Question: I am using <URL> to perform basic download/upload FTP functions. I have been getting frequent crashes when using it to upload to my destination. The crashes don't seem to ever occur on the first upload but become more and more likely as I make subesequent calls. Xcode spits out at line 517 of the helper class::
'''
success = CFWriteStreamOpen(writeStream);
'''
I've enabled exception breakpoints and zombies but I'm not seeing anything I can make sense of. Here's a snap of what my stack trace looks like at each crash:

I have been able to recreate this same stack trace with several other FTP libraries (<URL>.
The file being uploaded is a simple one generated from the user's interaction with the UI, meaning it's dynamic based on what the user selects on screen. Here is the code that generates, locally saves, and uploads the file:
'''
//Prepare to write a new file to the device and then upload it
NSArray *paths = NSSearchPathForDirectoriesInDomains(NSDocumentDirectory, NSUserDomainMask, YES);
NSString *documentsDirectory = [paths objectAtIndex:0];
NSString *putContent = [NSString stringWithFormat:@"V%d
", (int)(funnySlider.value * -1)];
NSString *writepath = [documentsDirectory stringByAppendingPathComponent:@"foo.dat"];
//if the path exists
if([[NSFileManager defaultManager] fileExistsAtPath:writepath]){
//Upload the newly created file
[putContent writeToFile:writepath atomically:NO encoding:NSASCIIStringEncoding error:nil];
[FTPHelper upload:@"foo.dat"];
}
'''
Some odd things I wanted to highlight as well... Filling foo.dat with lots of mumbo jumbo content to increase its file size makes the app much more stable. It's almost reliable at 100KB+. I also have no crashes when using an iPod Touch 4th Generation (okay, I had ONE but it was after dozens and dozens of test sessions). iPhones and iPads do however. Any ideas on how to fix this or why it might be happening? Should I abandon this mode of uploading?
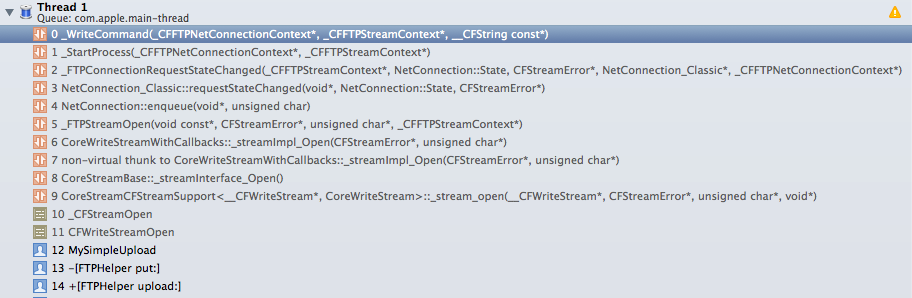
Answer: The issue encountered in the posted question is actually a reported bug in CFFTPStream. I received this information from another posting I made to the Apple dev forums when this post wasn't getting any attention.
After calling 'CFWriteStreamCreateWithFTPURL', immediately disable the stream's persistent connections like so:
'''
CFWriteStreamSetProperty(writeStream,
kCFStreamPropertyFTPAttemptPersistentConnection,
kCFBooleanFalse);
'''
More information can be found <URL> Hope this helps somebody!